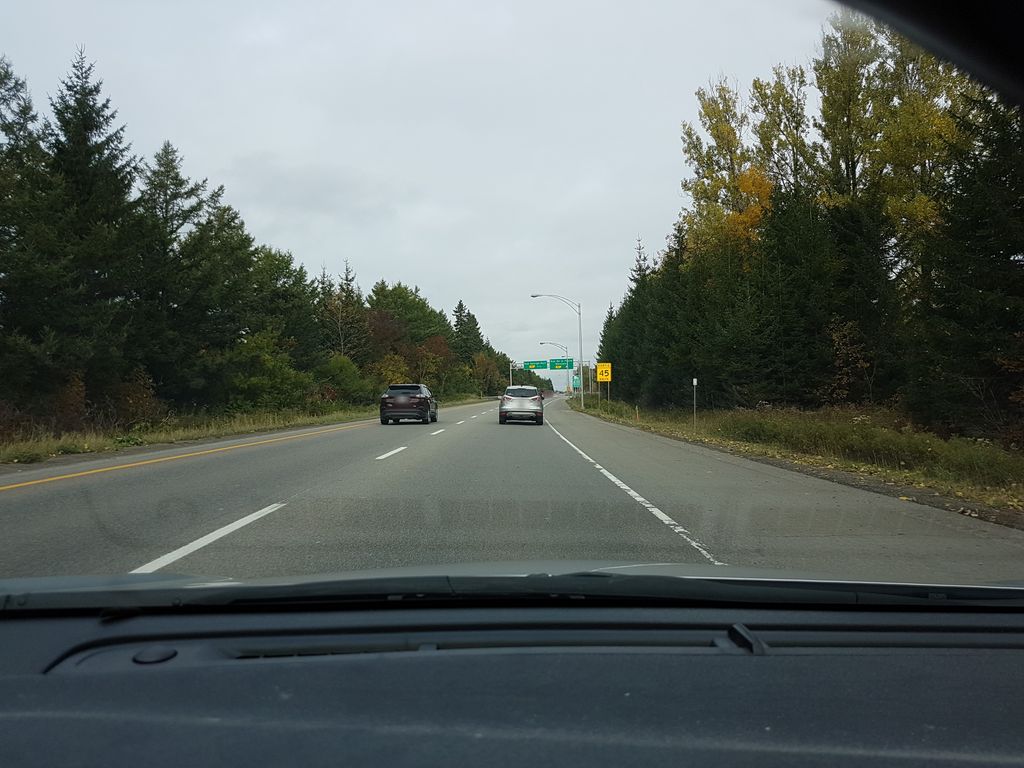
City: quebec_city